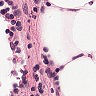
Metastatic tissue present: no